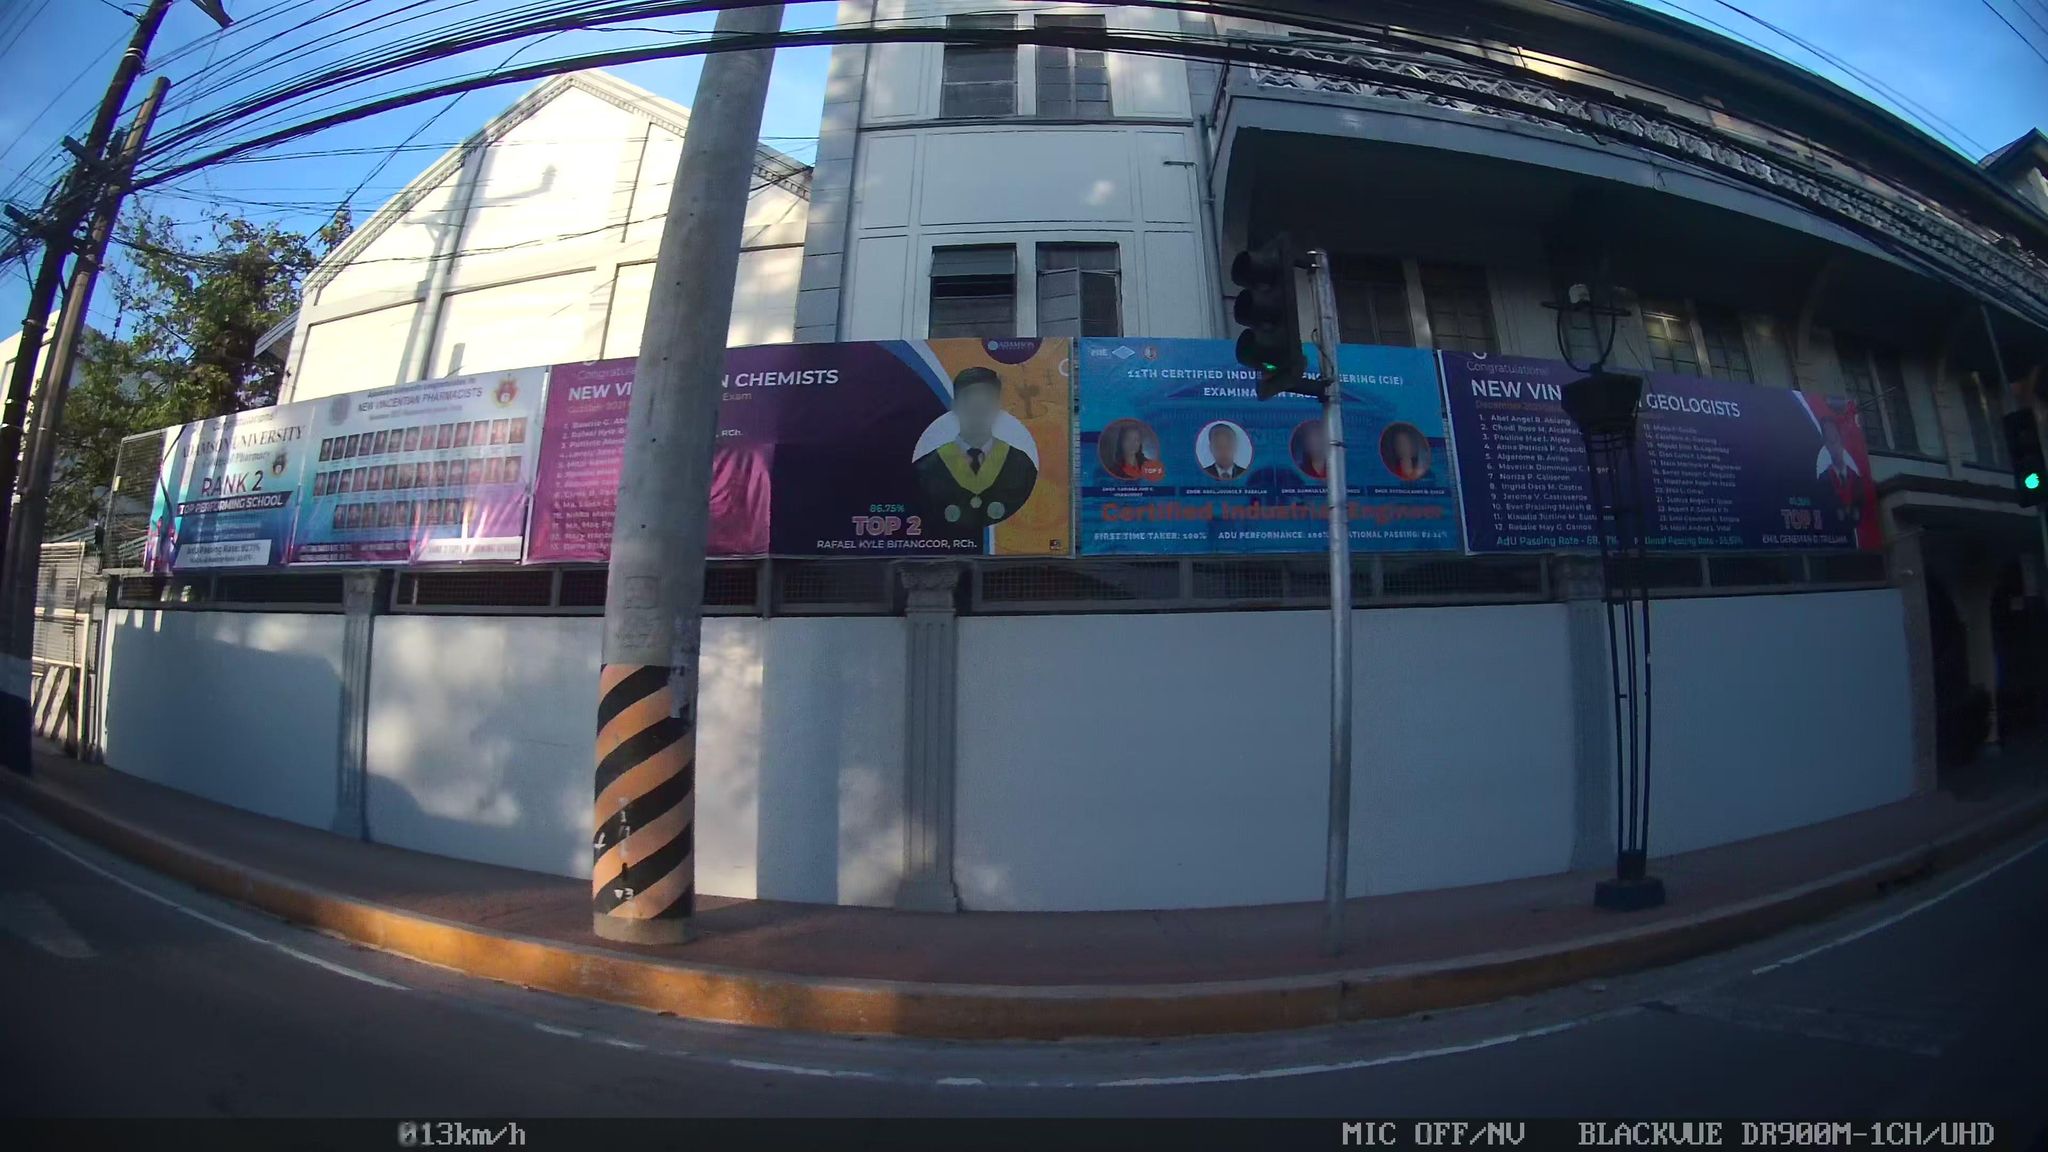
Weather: clear
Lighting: day
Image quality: good
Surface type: driving surface
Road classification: secondary
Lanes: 3
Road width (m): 9
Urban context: urban centre
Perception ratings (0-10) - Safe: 1.6, Lively: 6.79, Beautiful: 4.85, Boring: 6.09, Depressing: 7.81, Wealthy: 5.46